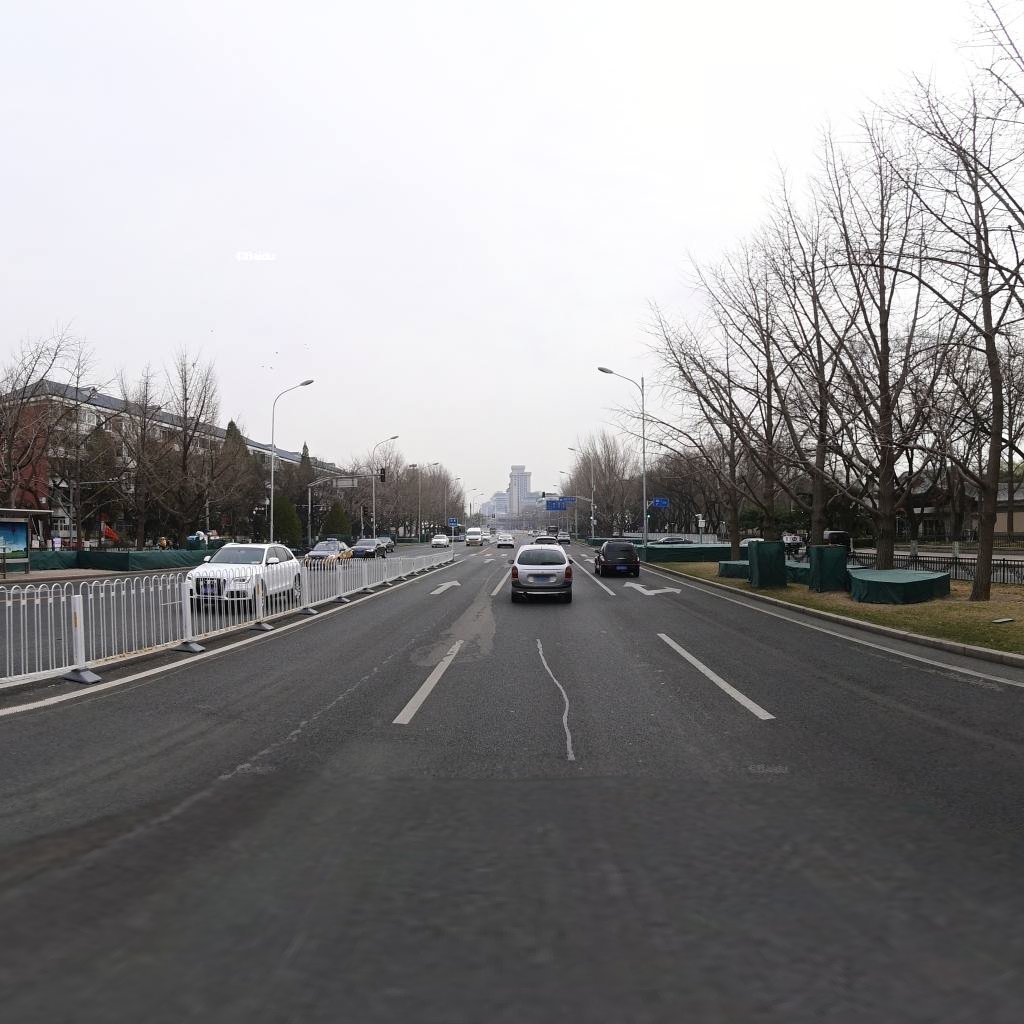
Region: Haidian
Road damage annotations: longitudinal patch, longitudinal patch